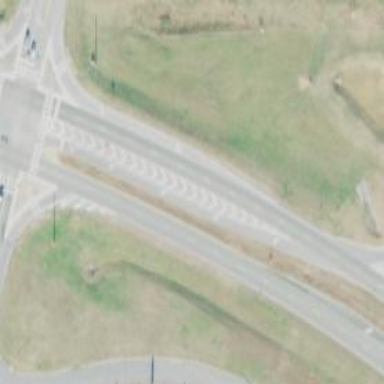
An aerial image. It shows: Asphalt road with primary link designation.